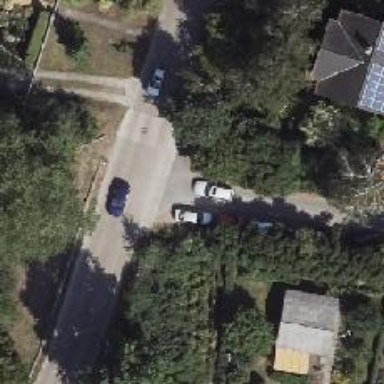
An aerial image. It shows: Smooth asphalt road in residential area.